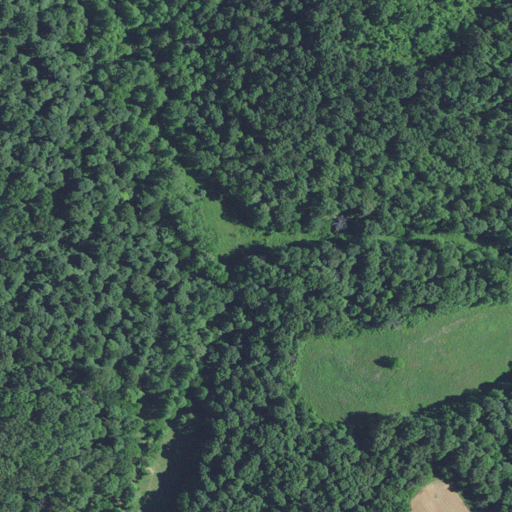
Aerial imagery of valley in Indiana named Funk Hollow containing deciduous forest, mixed forest, and pasture